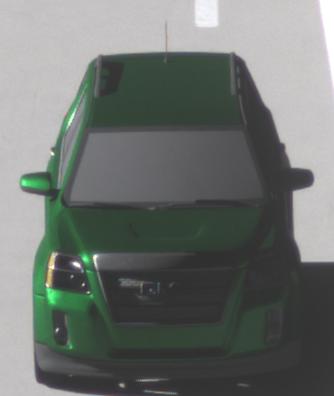
Make: GMC
Model: Terrain
Detailed model: Gen. 1
Model produced from: 2009
Model produced until: 2017
Doors: 5
Color: green
Road condition: dry road
Daytime: morning or afternoon
Contrast: high contrast